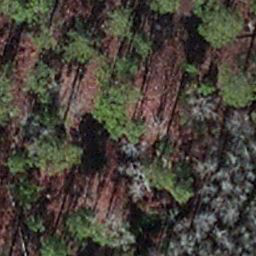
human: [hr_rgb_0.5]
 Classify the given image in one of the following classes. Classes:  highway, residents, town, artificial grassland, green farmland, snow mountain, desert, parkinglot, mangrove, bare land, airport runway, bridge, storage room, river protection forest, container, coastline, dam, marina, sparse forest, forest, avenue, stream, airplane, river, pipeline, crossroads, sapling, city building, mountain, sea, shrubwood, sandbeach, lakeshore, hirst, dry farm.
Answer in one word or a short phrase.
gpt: sapling